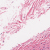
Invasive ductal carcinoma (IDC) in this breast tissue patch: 0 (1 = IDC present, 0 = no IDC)